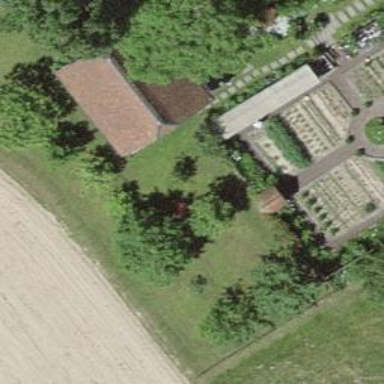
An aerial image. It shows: Hut.